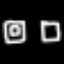
Label: square